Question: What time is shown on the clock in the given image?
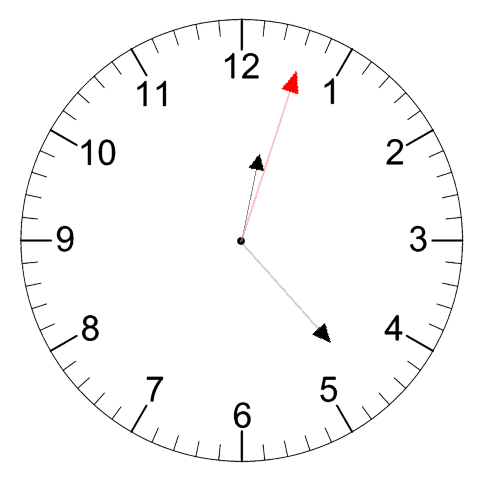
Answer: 12:23:03